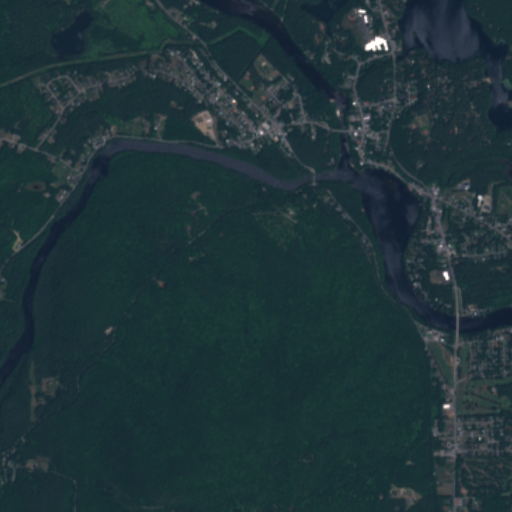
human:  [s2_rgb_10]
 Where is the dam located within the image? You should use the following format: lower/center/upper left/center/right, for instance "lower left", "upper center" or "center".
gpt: The dam is located in the upper right of the image.
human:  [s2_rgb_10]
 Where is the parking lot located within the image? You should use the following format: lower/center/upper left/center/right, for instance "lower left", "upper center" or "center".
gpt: The parking lot is located in the upper right of the image.
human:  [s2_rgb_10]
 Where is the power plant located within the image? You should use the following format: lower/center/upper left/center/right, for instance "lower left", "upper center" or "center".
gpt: There is no power plant in the image.